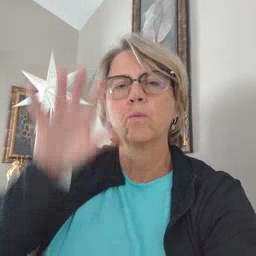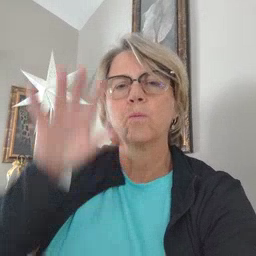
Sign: story